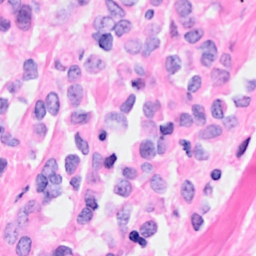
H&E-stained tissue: Breast